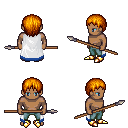
a pixel art fantasy rpg character, male body template, human, dark skin, white trimmed cape, teal pants, dark blonde plain hairstyle, gold boots, spear, four views (front, back, left, right), 2x2 character sprite sheet, small pixel art, hard edges, no anti-aliasing